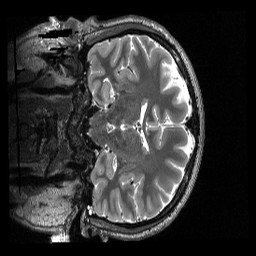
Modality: T2w
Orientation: coronal
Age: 24
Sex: male
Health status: healthy
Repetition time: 3.2 s
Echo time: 0.563 s